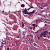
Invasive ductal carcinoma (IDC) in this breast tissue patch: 1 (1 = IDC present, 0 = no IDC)